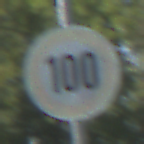
Verkehrszeichen: Geschwindigkeit100
Umgebung: Outdoor, Nature
Tageszeit: Midday
Wetter: Clear
Licht: Natural
Jahreszeit: NotSpecified
Kontrast: HighContrast